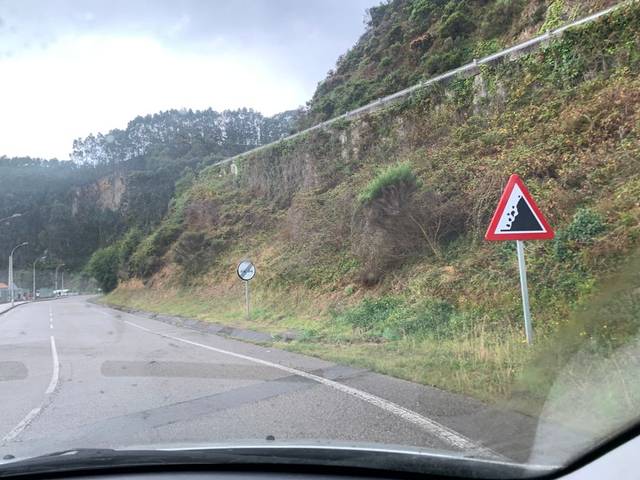
Region: Spain
Coordinates: 43.568, -6.154